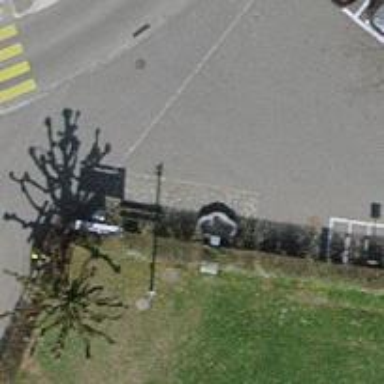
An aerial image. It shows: Post box is visible.